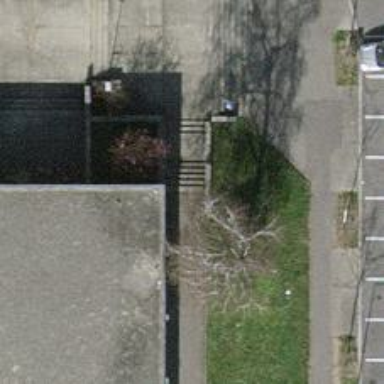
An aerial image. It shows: Steps made of asphalt.